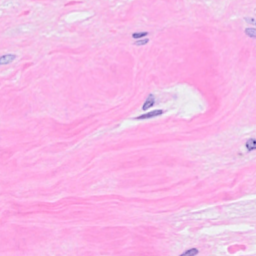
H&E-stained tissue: Breast